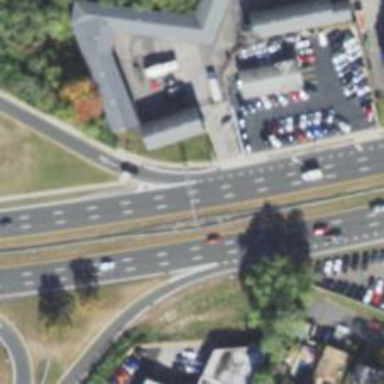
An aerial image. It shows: Motorway junction.